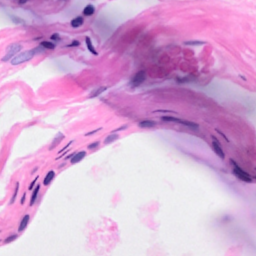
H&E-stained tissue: Breast